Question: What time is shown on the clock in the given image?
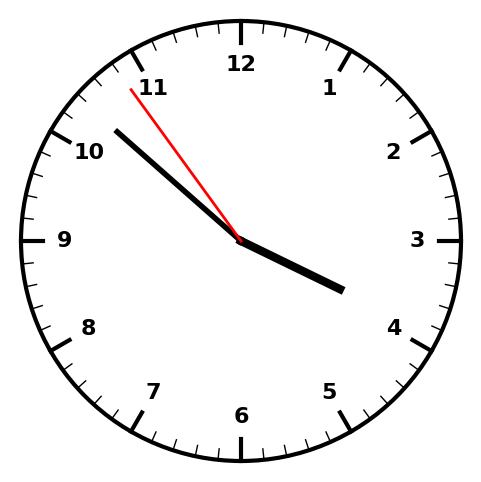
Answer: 03:51:54